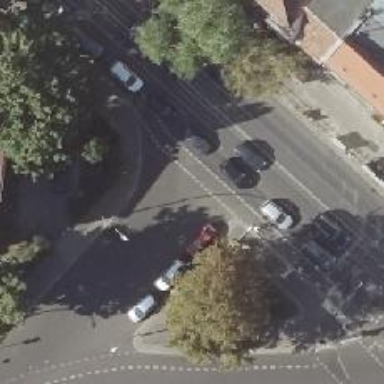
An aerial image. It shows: Unmarked crossing on footway.